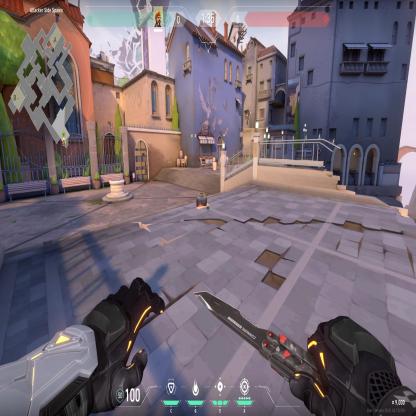
Label: dropped spike